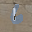
Label: 6